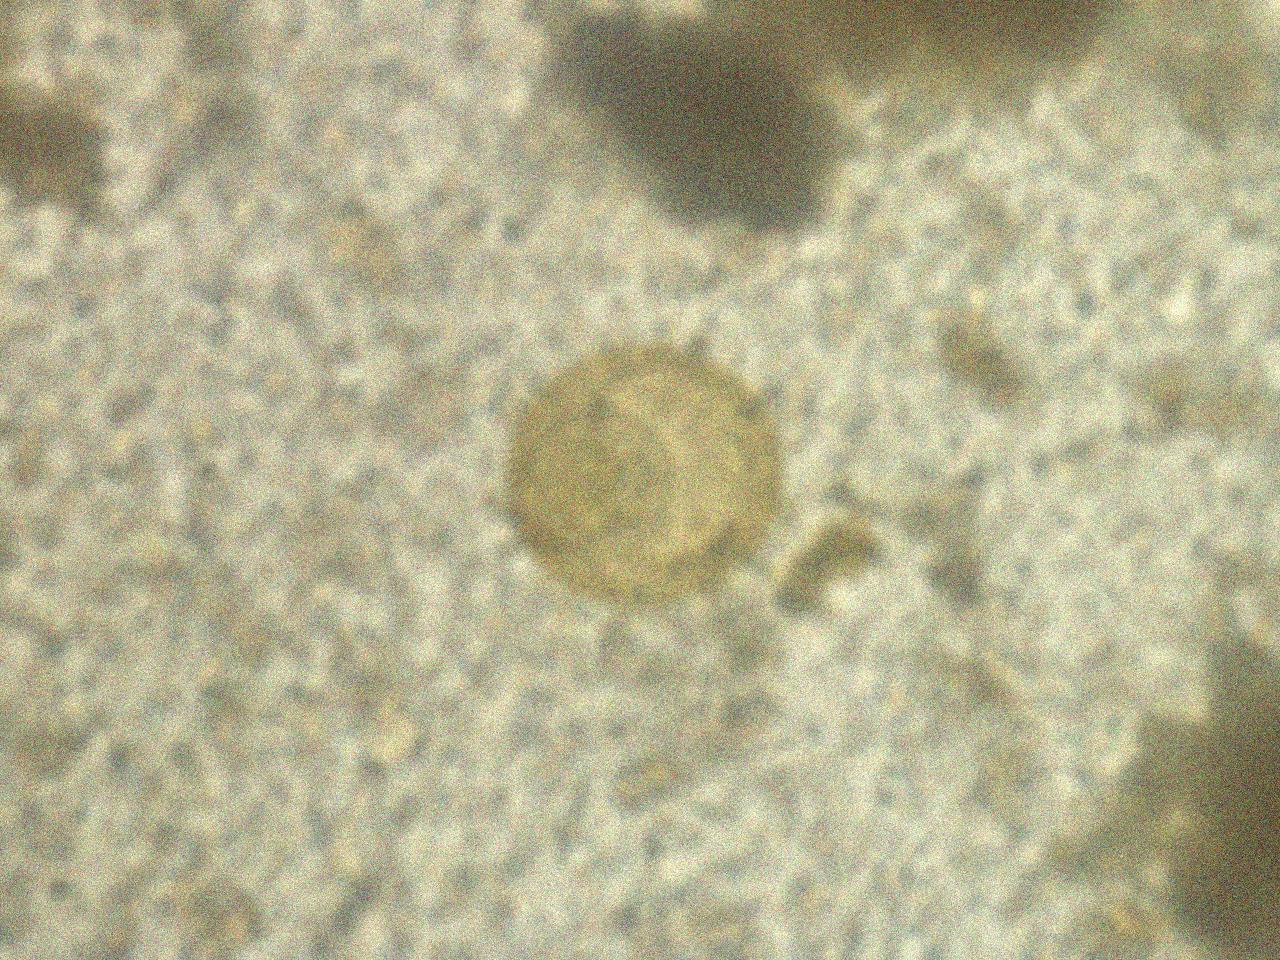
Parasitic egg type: Hymenolepis diminuta